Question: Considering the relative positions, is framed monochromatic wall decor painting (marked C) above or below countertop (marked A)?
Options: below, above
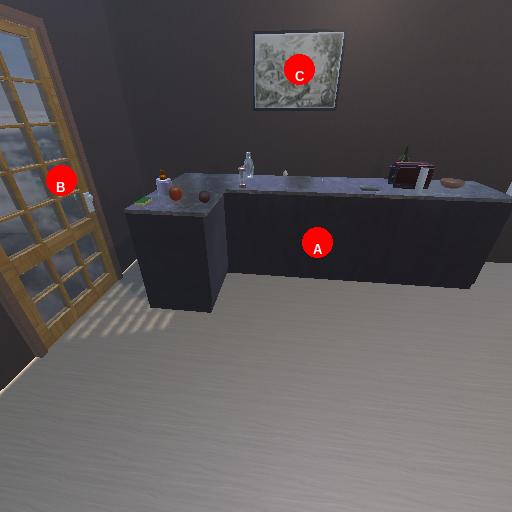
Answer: below